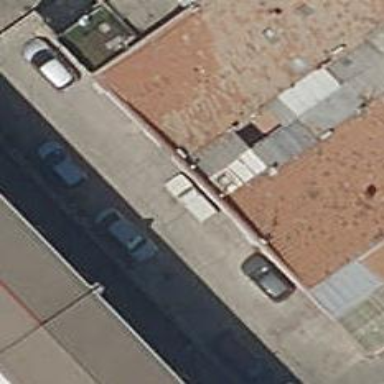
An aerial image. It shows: Terrace building.